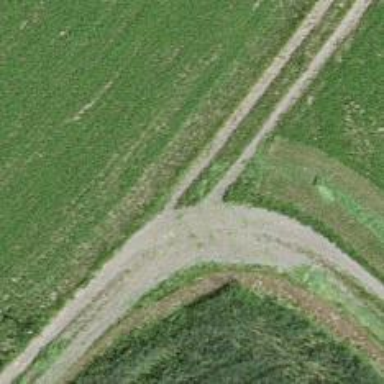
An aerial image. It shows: Track with grade 2 tracktype.